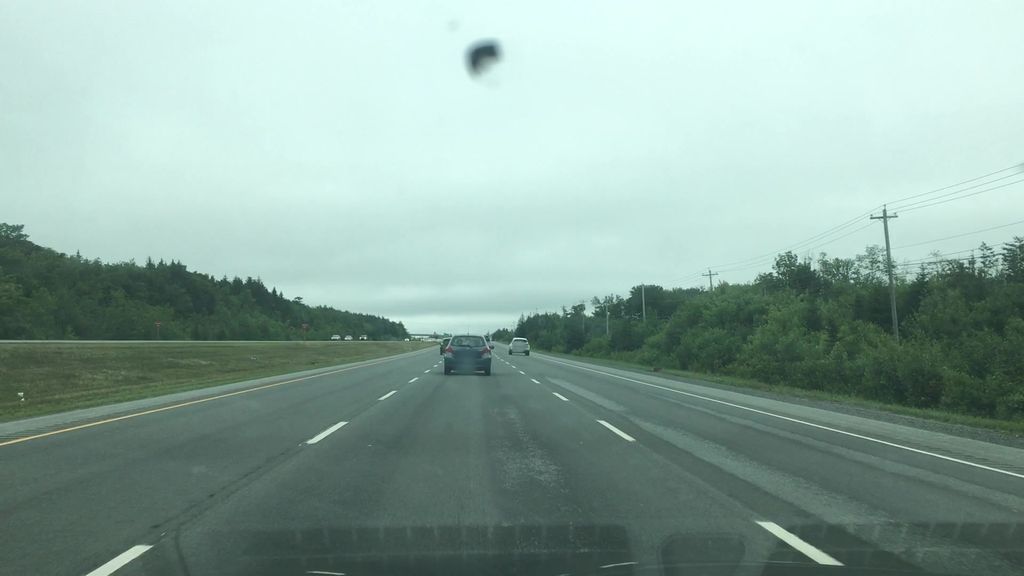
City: halifax